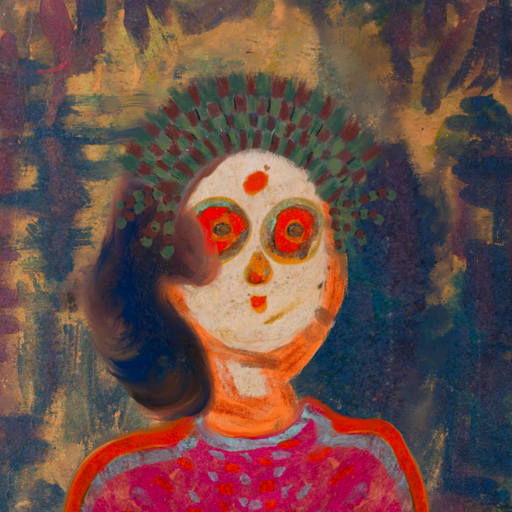
Background: InTheSun, Head And Neck Front: Rupkatha, Face Front: Sisters, Bust: Sisters, Hair Front: Mother_And_Son_Son, Head Accessory: After_Raid_Crown, Second Necklace: Blank, Necklace: Blank, Baby: Blank